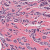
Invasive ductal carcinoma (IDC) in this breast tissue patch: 1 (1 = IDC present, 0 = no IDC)